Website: apple
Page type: payment
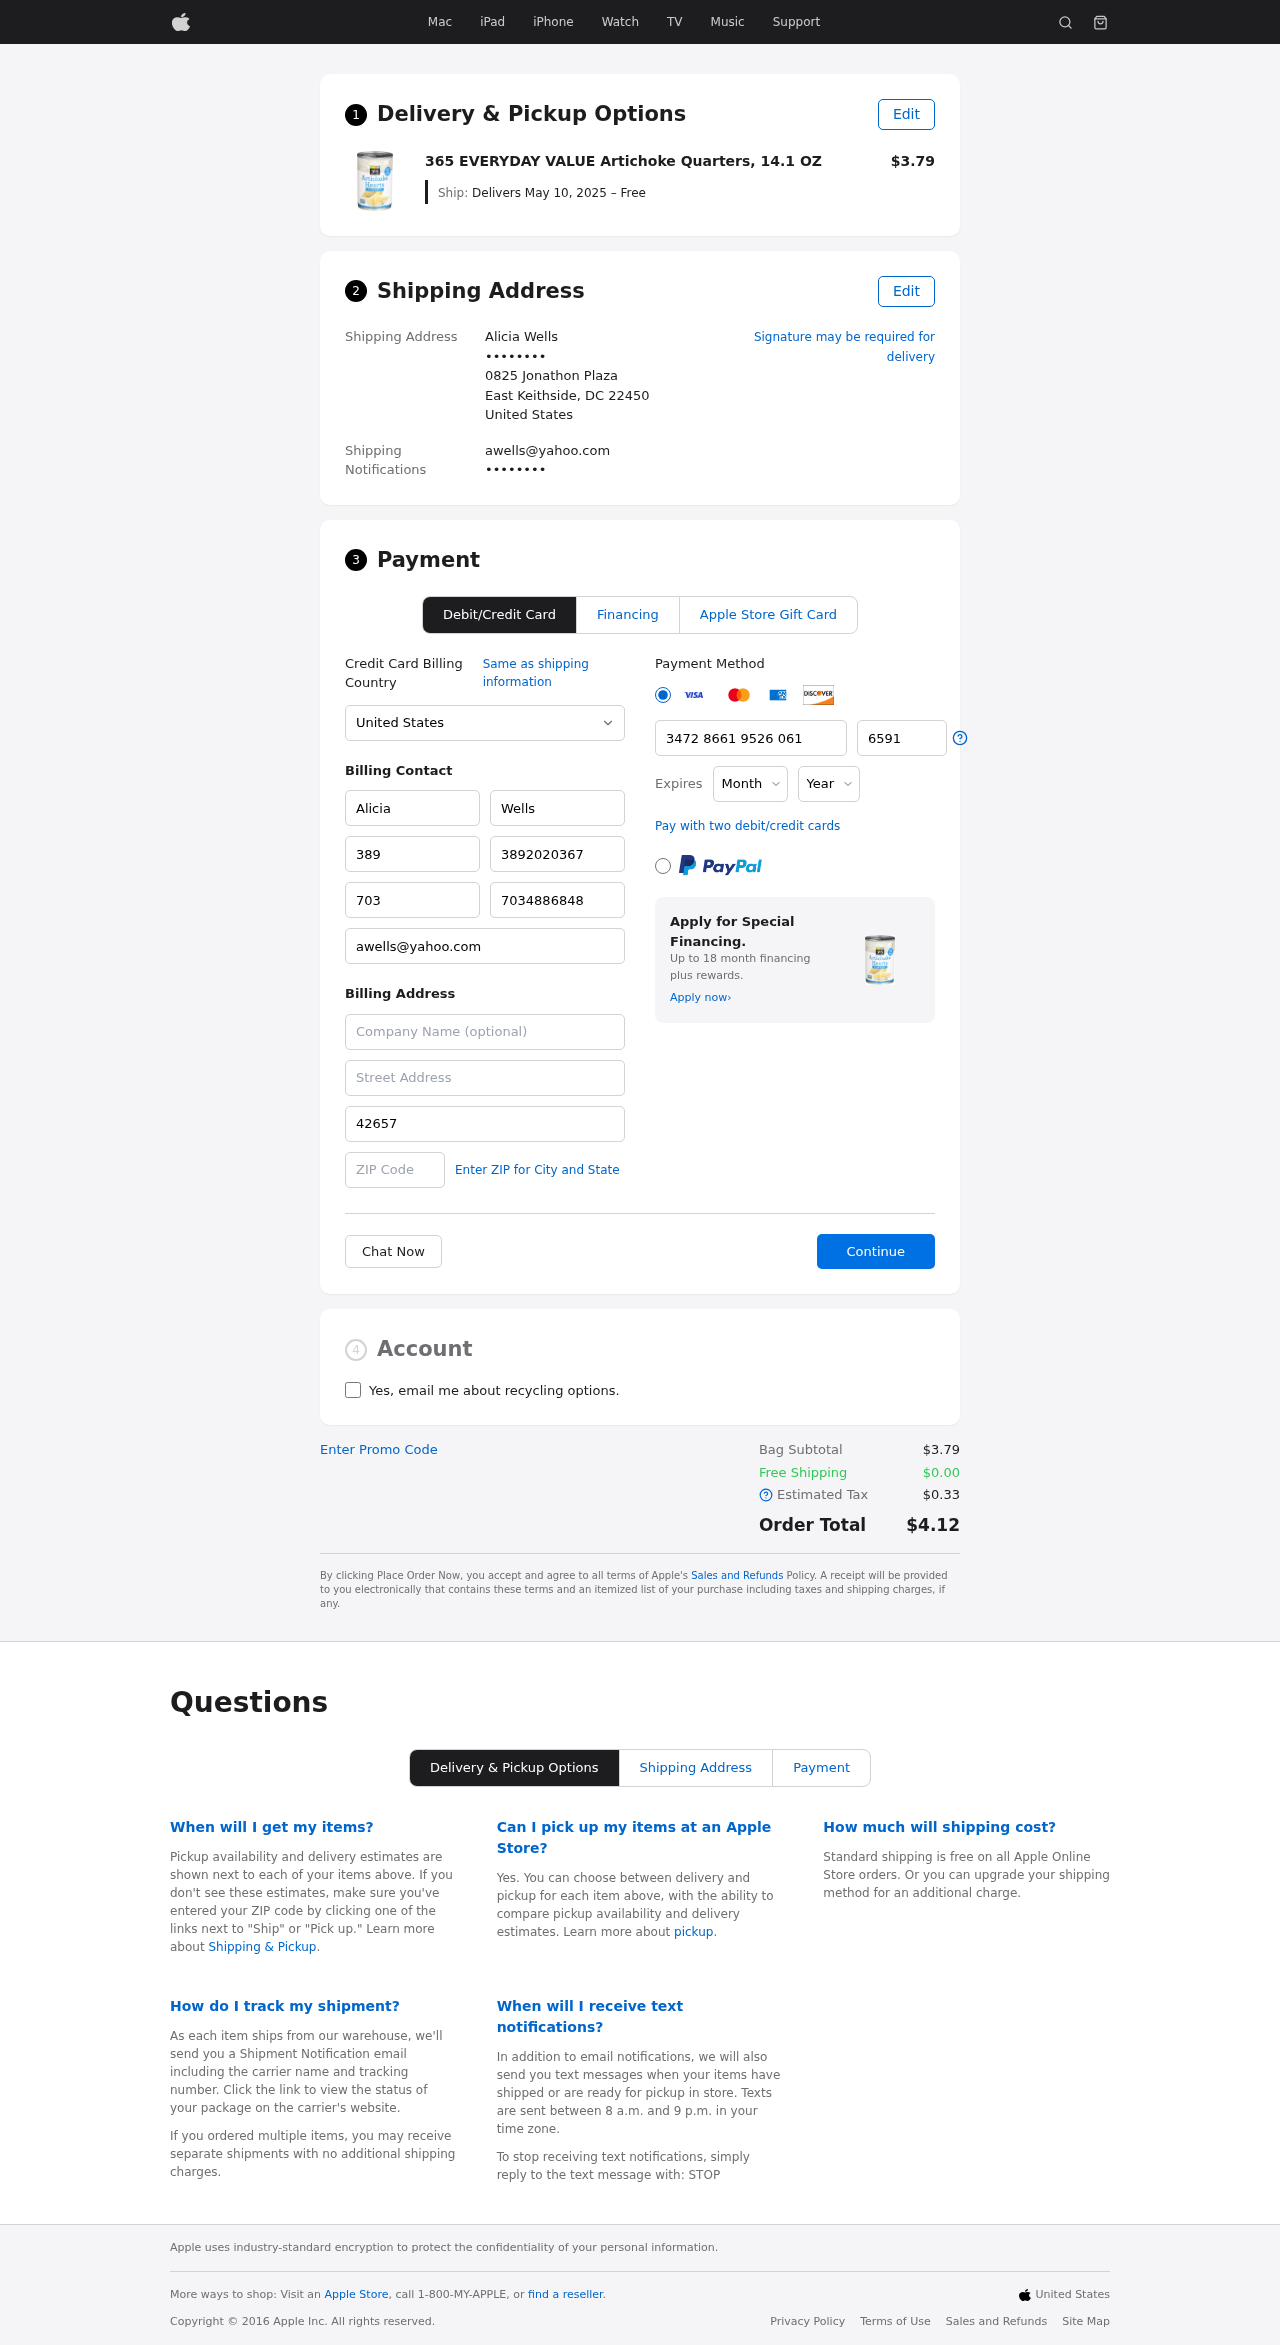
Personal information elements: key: PII_CARD_CVV
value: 6591
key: PII_CARD_EXPIRY_MONTH
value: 06
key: PII_CARD_EXPIRY_YEAR
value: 28
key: PII_CARD_NUMBER
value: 3472 8661 9526 061
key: PII_CITY_STATE_ZIP
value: East Keithside, DC 22450
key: PII_COUNTRY
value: United States
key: PII_EMAIL
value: awells@yahoo.com
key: PII_EMAIL2
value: awells@yahoo.com
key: PII_FIRSTNAME
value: Alicia
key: PII_FULLNAME
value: Alicia Wells
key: PII_LASTNAME
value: Wells
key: PII_PHONE3
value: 3892020367
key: PII_PHONE_ALT
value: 7034886848
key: PII_PHONE_ALT_AREA
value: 703
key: PII_PHONE_AREA
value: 389
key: PII_SECURITY_CODE
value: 42657
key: PII_STREET
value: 0825 Jonathon Plaza
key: PII_PHONE
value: ••••••••
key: PII_PHONE2
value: ••••••••
Product elements: key: PRODUCT1_NAME
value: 365 EVERYDAY VALUE Artichoke Quarters, 14.1 OZ
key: PRODUCT1_PRICE
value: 3.79
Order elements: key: ORDER_DELIVERY_DATE
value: Delivers May 10, 2025 – Free
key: ORDER_SUBTOTAL
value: $3.79
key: ORDER_SHIPPING_COST
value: $0.00
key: ORDER_TAX
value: $0.33
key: ORDER_TOTAL
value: $4.12